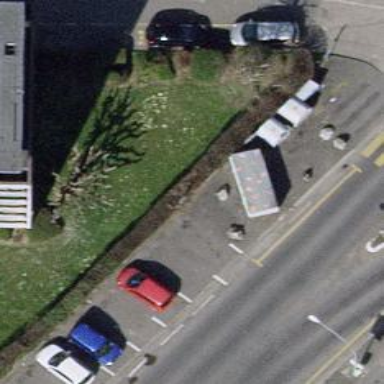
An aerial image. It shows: Block barrier.